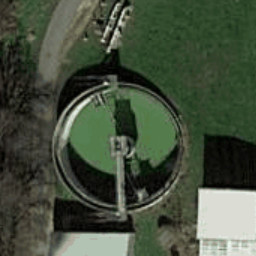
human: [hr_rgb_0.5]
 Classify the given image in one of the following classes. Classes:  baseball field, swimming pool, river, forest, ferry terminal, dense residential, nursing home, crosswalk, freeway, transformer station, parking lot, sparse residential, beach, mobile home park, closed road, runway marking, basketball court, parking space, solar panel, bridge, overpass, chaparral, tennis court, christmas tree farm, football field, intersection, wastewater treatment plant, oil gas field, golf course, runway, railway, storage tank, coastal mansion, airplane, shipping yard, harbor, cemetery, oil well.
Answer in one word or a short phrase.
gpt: wastewater treatment plant